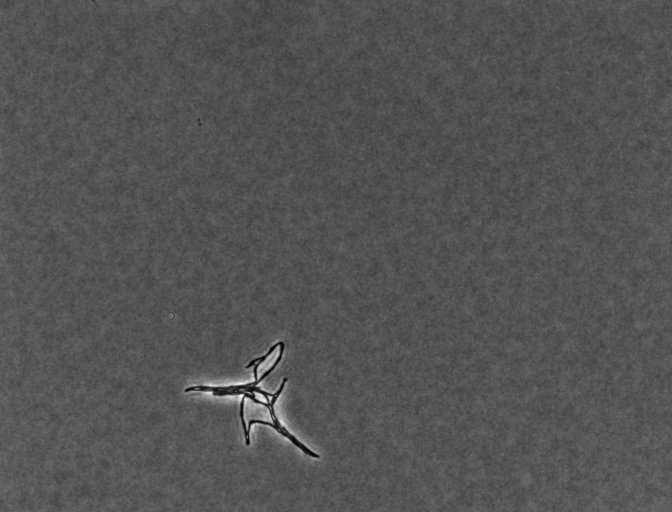
various_fewshot